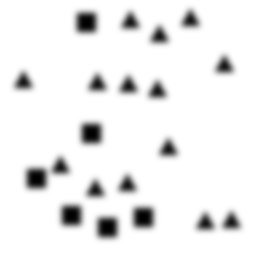
Squares: 6
Triangles: 14
Stars: 0
Total shapes: 20